The image is a continuous-wavelet scalogram (time versus scale) of a rotating-machine vibration signal. Based on the visible evidence, which rotor condition applies: normal, misalignment, unbalance, looseness?
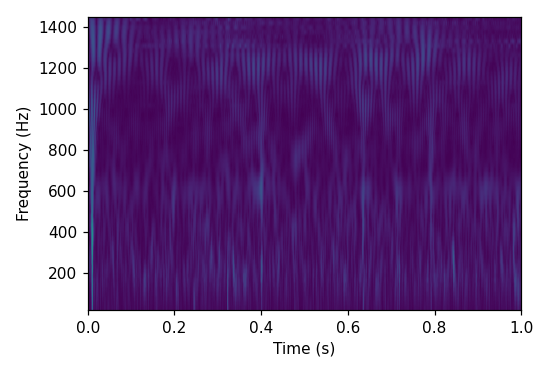
Answer: misalignment